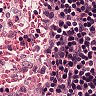
Metastatic tissue present: no